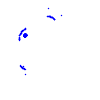
Particle: electron